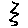
Label: zigzag